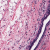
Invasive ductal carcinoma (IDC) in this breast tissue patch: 0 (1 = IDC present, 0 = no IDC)